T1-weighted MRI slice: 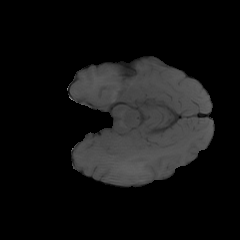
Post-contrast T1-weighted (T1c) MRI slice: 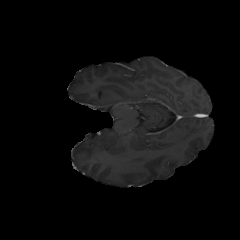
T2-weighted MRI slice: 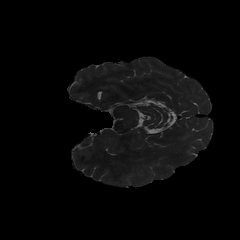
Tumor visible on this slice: no